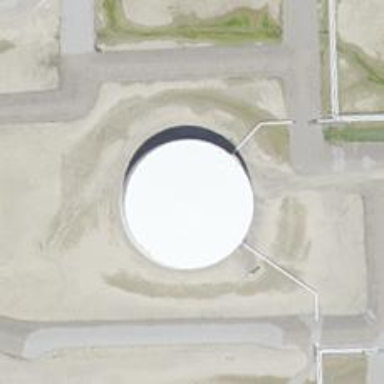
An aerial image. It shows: Storage tank that is man-made.